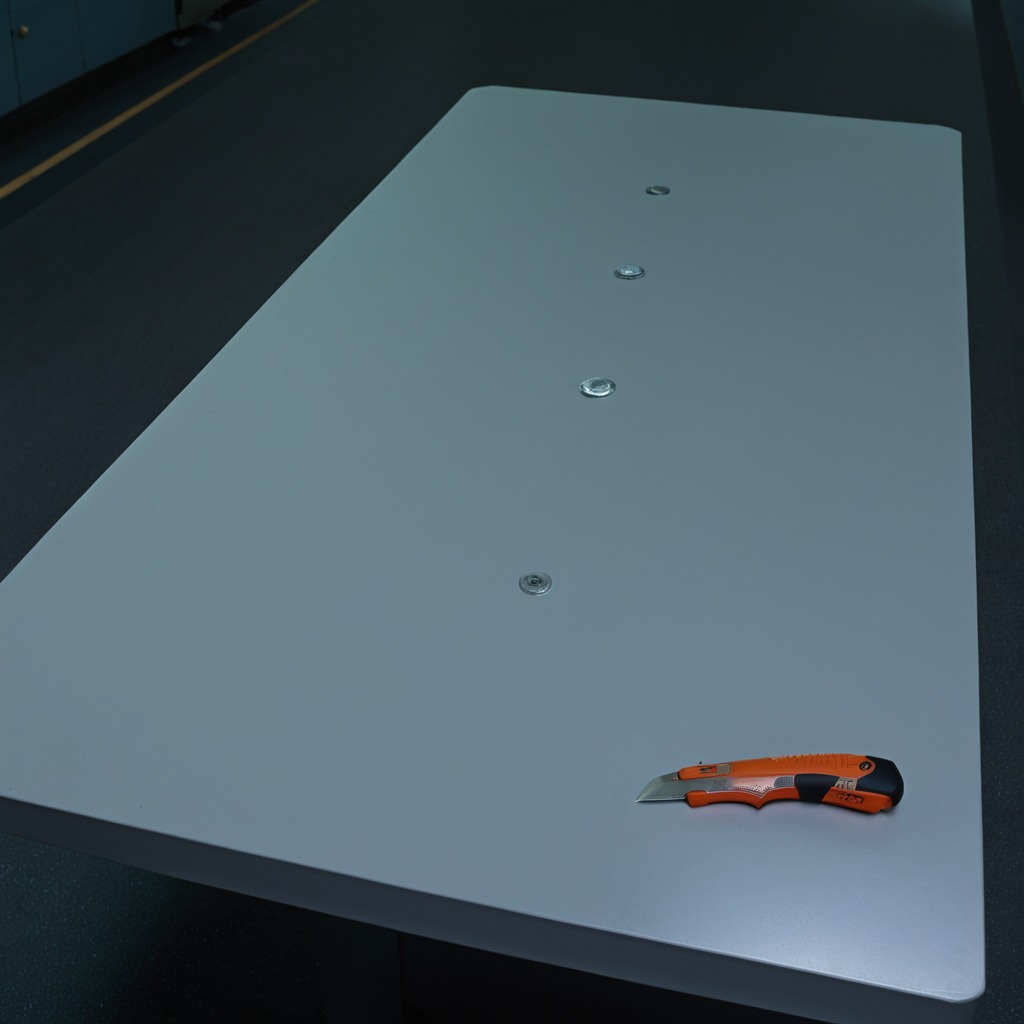
A utility knife lying on the table.